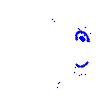
Particle: electron